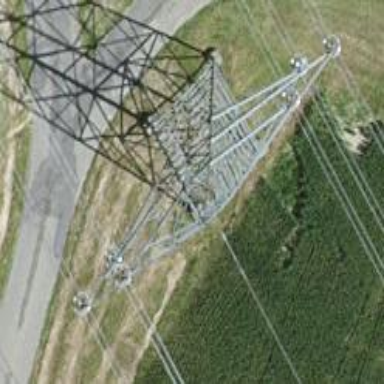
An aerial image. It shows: Power tower.